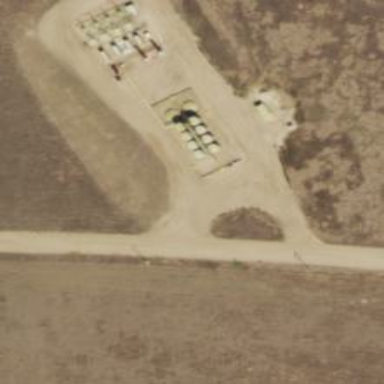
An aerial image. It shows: Storage tank that is man-made.